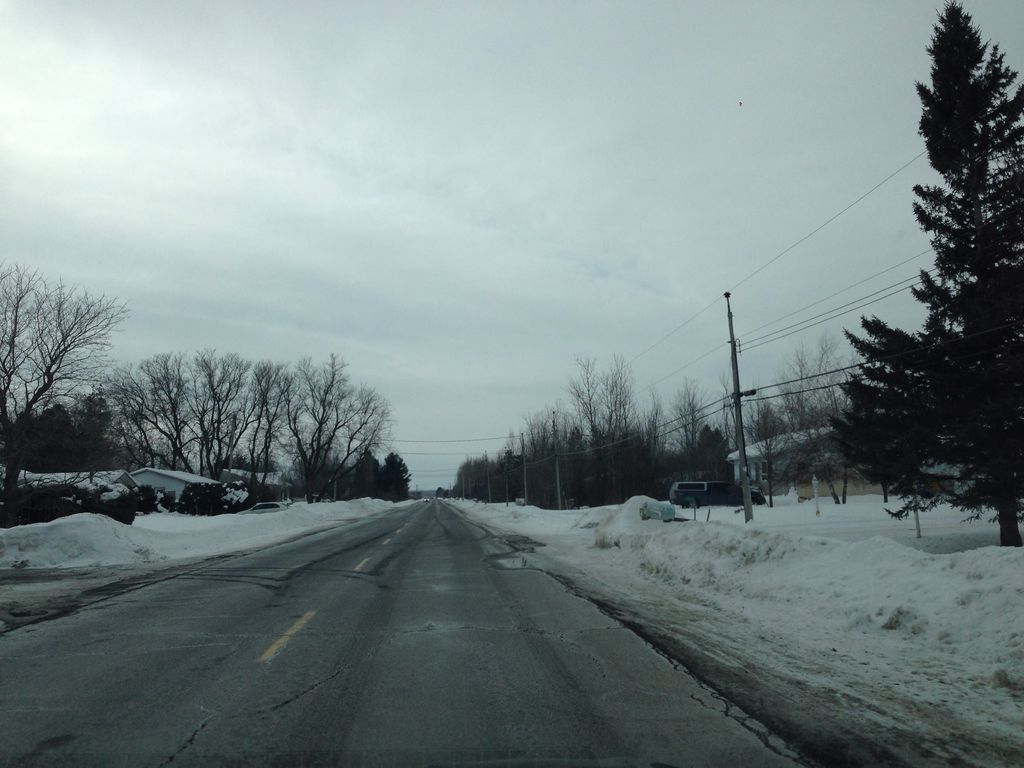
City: ottawa-gatineau